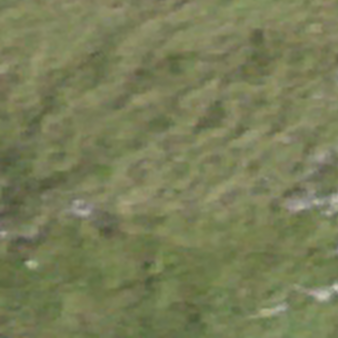
Label: other